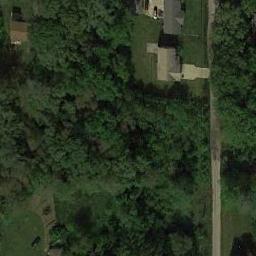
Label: forest